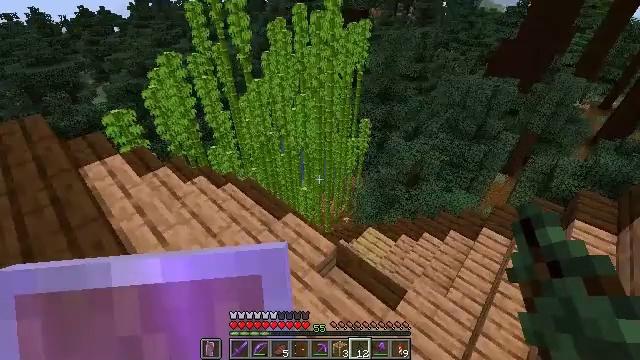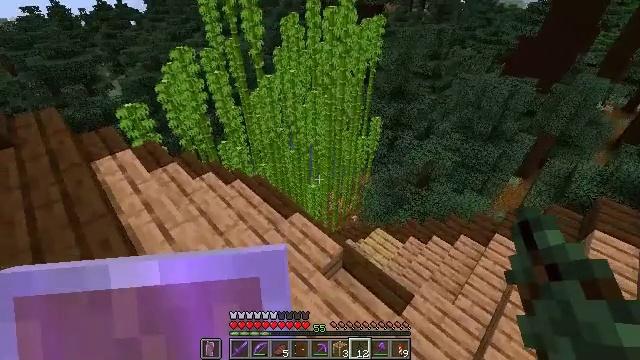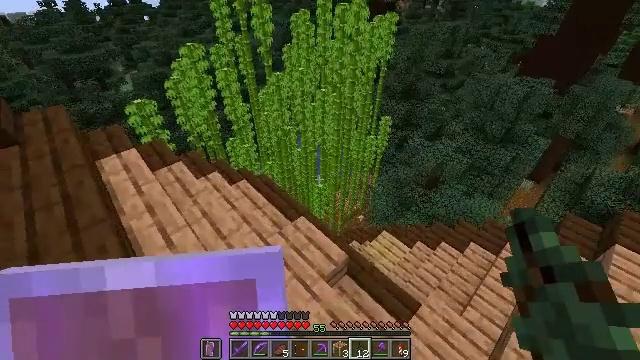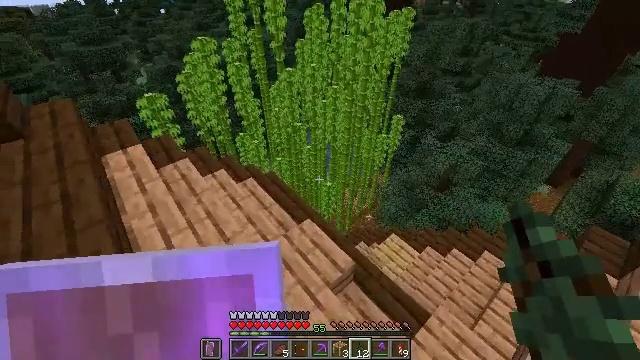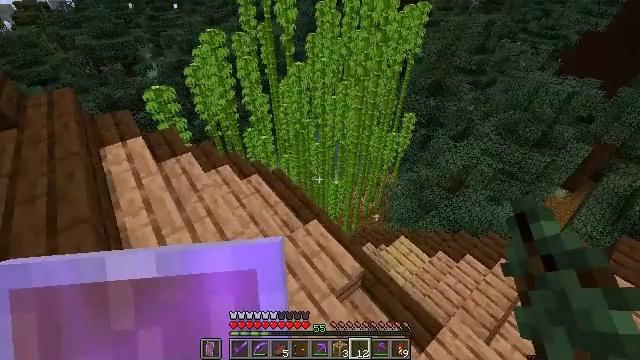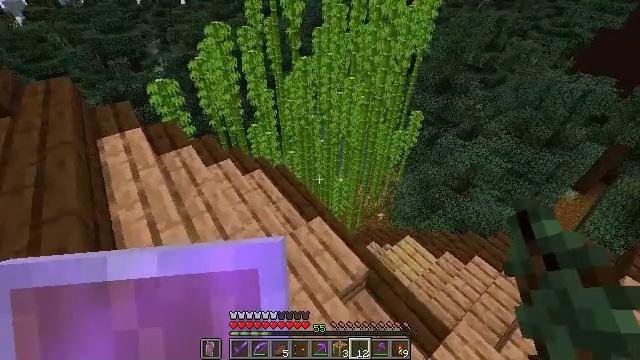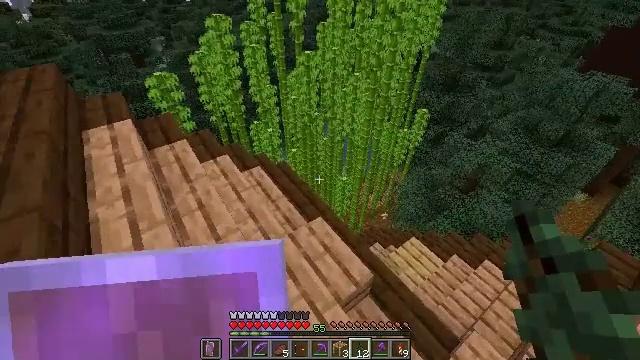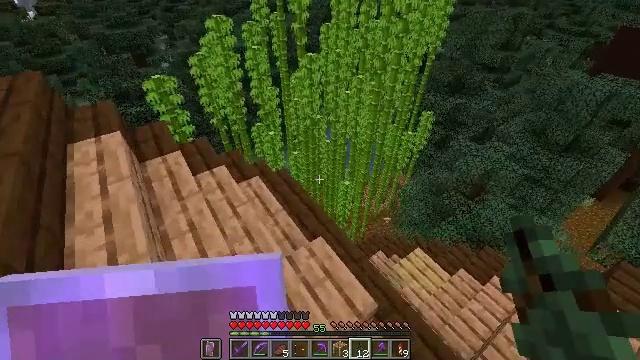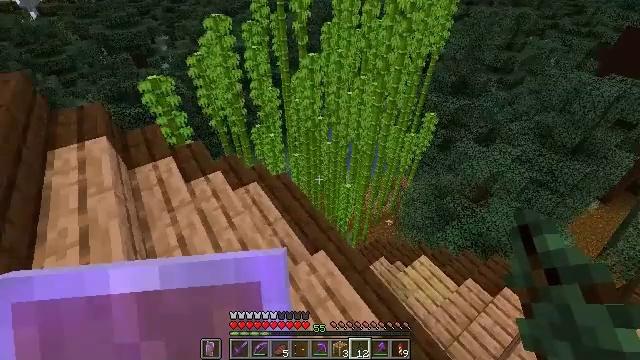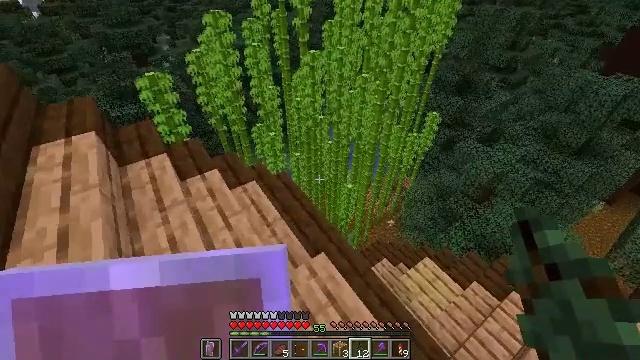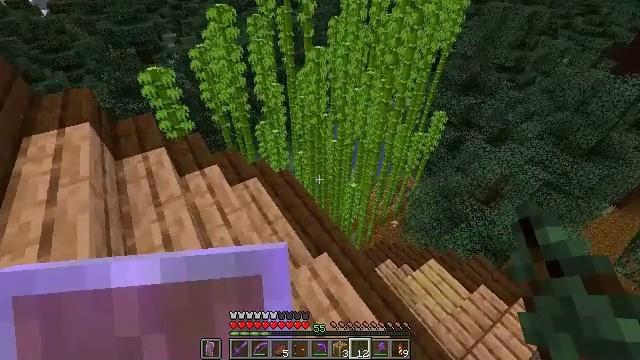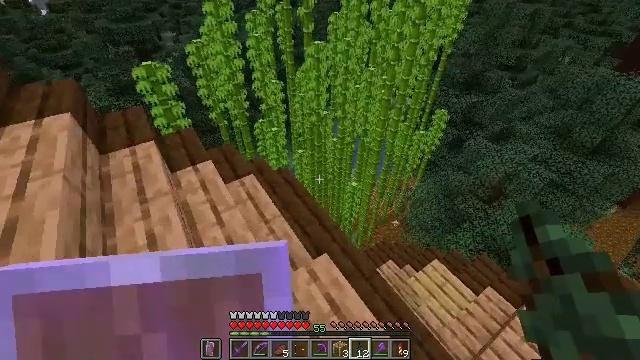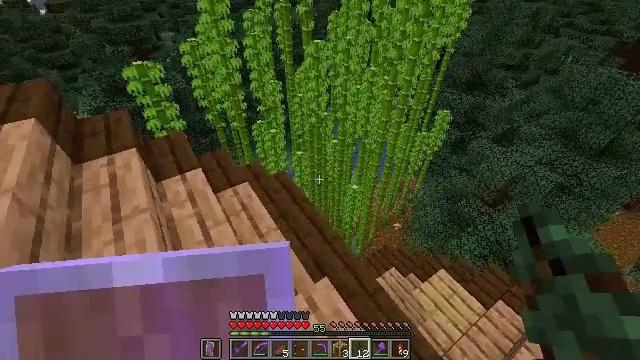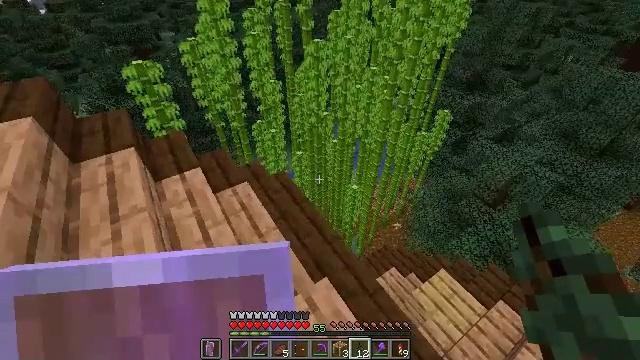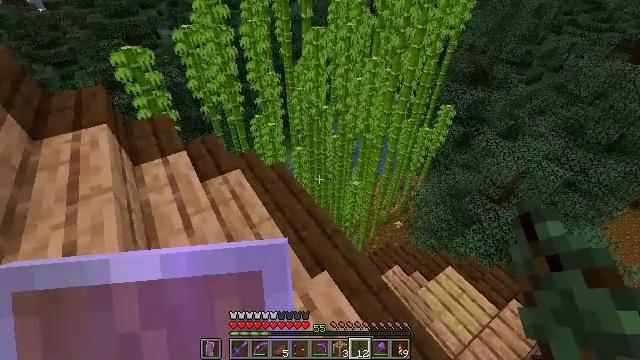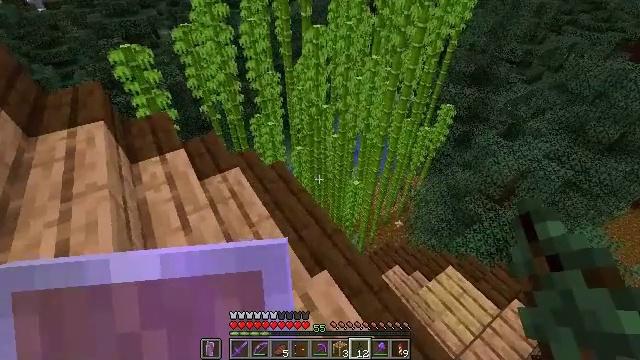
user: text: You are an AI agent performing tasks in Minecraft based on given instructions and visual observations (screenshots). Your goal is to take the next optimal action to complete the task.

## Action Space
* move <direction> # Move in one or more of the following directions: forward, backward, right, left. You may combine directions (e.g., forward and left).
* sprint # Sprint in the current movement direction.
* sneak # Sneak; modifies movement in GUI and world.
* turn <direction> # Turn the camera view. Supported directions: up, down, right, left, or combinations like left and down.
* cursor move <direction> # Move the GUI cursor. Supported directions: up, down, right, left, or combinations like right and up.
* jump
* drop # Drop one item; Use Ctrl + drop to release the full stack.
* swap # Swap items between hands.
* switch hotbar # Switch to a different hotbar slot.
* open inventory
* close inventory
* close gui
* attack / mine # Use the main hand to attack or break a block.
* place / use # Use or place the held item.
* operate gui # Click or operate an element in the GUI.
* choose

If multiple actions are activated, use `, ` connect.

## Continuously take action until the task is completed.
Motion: motion action
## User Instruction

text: Gather items from the brown shulker box by mining it.
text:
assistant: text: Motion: move forward, turn left
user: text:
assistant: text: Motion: move forward, turn left
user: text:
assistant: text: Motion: move forward, turn left
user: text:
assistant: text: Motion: move forward, turn left
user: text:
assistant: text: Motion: move forward, turn left
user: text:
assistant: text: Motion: move forward
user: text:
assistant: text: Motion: move forward
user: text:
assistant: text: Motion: move forward
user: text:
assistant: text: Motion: move forward
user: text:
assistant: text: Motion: move forward, turn left
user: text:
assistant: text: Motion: move forward
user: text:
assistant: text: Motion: no_op
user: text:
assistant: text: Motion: no_op
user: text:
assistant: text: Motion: no_op
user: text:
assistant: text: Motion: no_op
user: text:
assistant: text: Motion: no_op
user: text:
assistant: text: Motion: no_op
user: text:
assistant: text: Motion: turn right
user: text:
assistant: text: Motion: turn right
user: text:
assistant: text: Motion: turn right
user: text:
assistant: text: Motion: turn right and down
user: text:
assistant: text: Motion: turn right
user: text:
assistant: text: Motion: turn right and down
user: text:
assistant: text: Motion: turn right and down
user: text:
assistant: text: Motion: no_op
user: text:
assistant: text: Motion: no_op
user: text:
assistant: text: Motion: no_op
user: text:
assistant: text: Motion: turn left and down
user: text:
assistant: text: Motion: turn left and down
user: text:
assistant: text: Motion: turn left and down